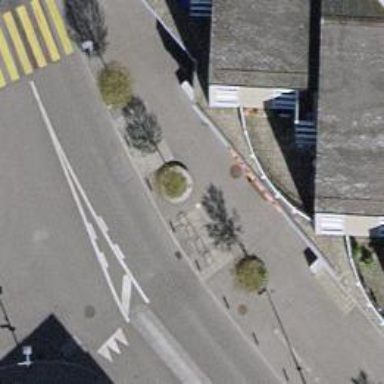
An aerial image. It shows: Asphalt sidewalk along the footway.